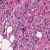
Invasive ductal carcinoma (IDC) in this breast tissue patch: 1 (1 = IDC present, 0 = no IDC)